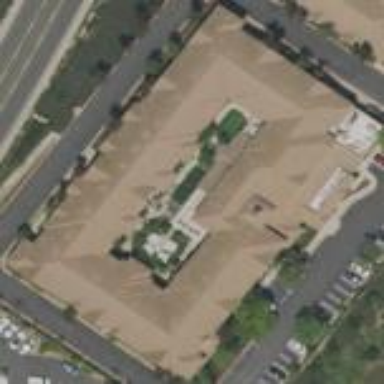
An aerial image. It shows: Nursing home building.